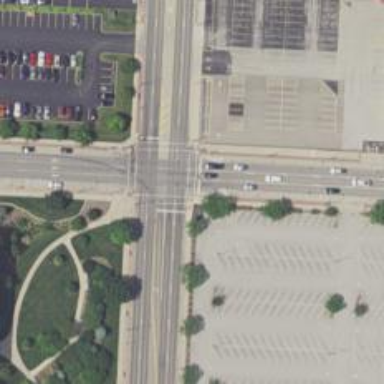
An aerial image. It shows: Solid crossing edge road marking.